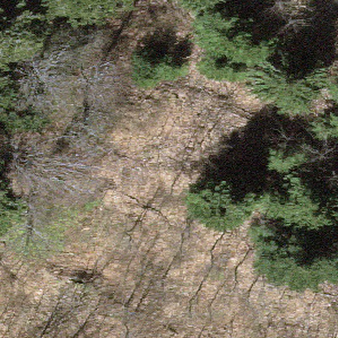
Label: other